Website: bh-photo
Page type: address-validator
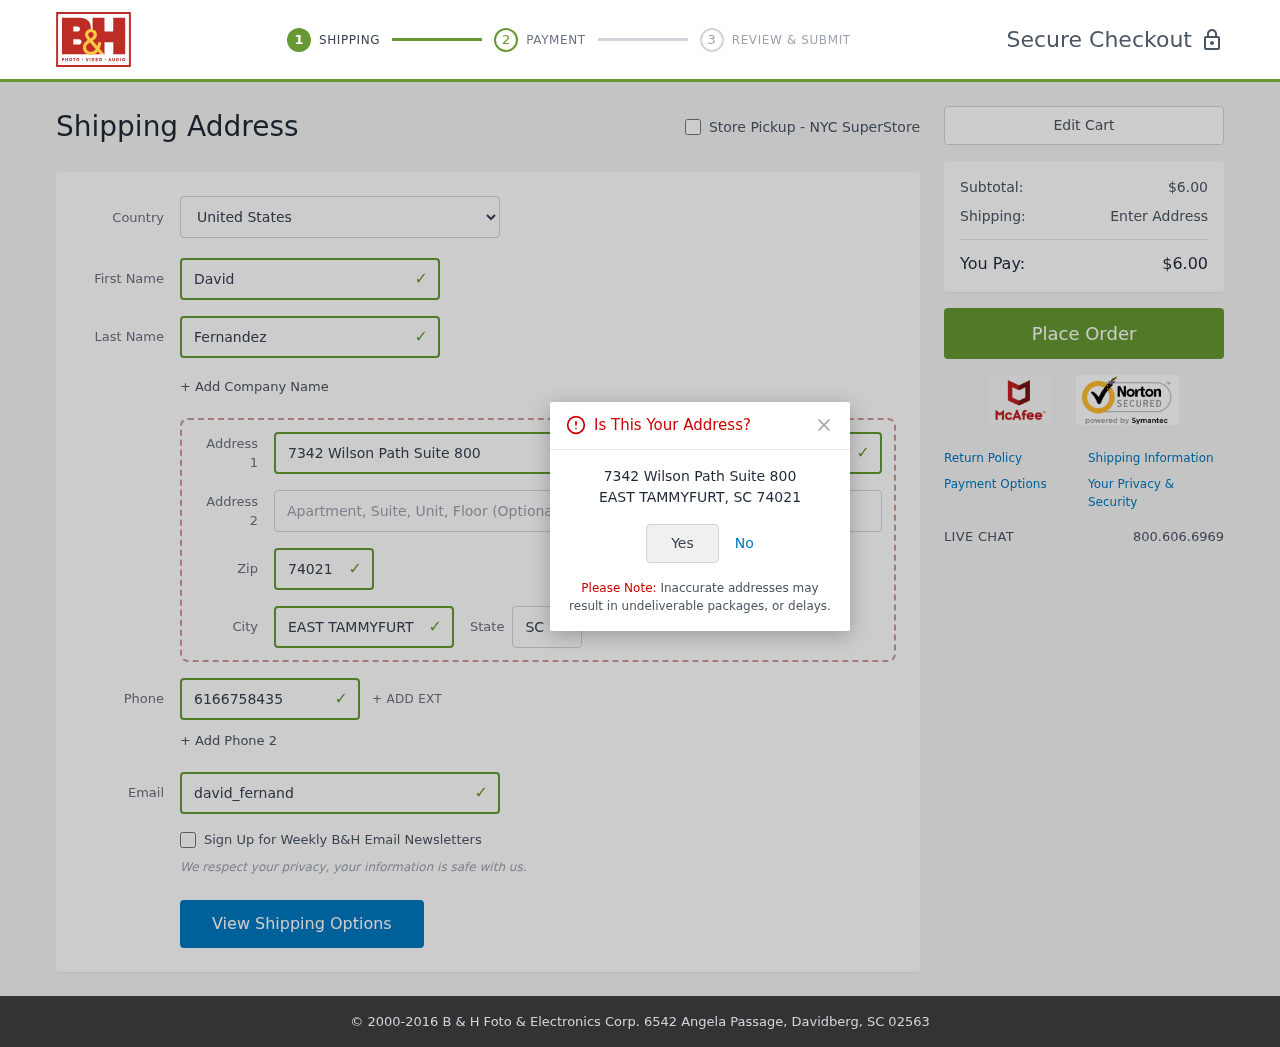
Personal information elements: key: PII_CITY
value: East Tammyfurt
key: PII_COUNTRY
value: United States
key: PII_EMAIL
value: david_fernandez@gmail.com
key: PII_FIRSTNAME
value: David
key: PII_LASTNAME
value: Fernandez
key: PII_PHONE
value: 6166758435
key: PII_POSTCODE
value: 74021
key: PII_STATE_ABBR
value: SC
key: PII_STREET
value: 7342 Wilson Path Suite 800
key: PII_CITY_CONFIRM
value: EAST TAMMYFURT
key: PII_POSTCODE_FULL
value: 74021
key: PII_POSTCODE_NUMERIC
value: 74021
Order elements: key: ORDER_SUBTOTAL
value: $6.00
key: ORDER_TOTAL
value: $6.00